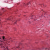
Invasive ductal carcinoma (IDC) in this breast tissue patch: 0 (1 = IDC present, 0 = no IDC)